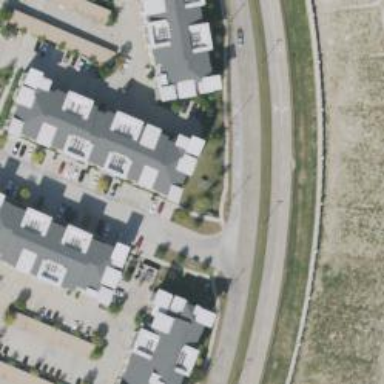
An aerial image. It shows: Hipped roof apartment building.